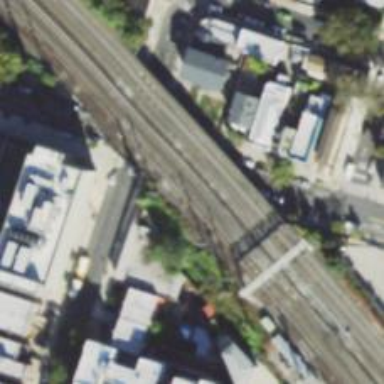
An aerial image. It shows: Bridge over electrified railway tracks.